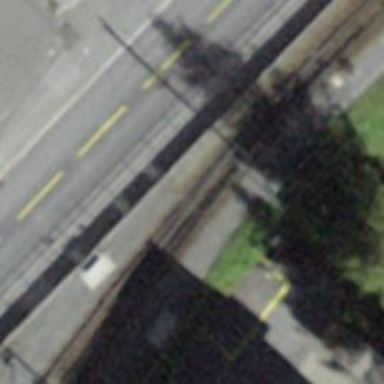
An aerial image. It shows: Railway switch.